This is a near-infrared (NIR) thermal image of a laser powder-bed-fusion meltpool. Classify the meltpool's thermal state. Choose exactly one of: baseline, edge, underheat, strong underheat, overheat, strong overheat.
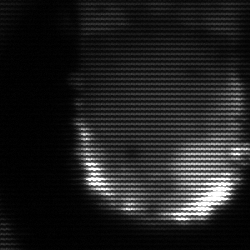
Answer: baseline